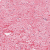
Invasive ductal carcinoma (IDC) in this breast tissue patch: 0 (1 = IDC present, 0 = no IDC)